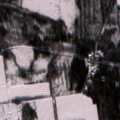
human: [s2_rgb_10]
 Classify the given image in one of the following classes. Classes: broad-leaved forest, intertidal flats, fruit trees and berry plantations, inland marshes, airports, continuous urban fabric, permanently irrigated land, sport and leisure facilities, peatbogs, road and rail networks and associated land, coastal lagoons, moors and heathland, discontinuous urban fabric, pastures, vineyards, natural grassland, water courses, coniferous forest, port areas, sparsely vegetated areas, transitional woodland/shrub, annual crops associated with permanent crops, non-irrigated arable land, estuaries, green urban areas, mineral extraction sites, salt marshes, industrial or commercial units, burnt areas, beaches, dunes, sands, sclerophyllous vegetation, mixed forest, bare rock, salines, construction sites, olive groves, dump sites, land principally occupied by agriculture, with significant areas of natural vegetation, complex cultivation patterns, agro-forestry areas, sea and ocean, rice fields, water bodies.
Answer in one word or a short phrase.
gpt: non-irrigated arable land, land principally occupied by agriculture, with significant areas of natural vegetation, mixed forest, peatbogs